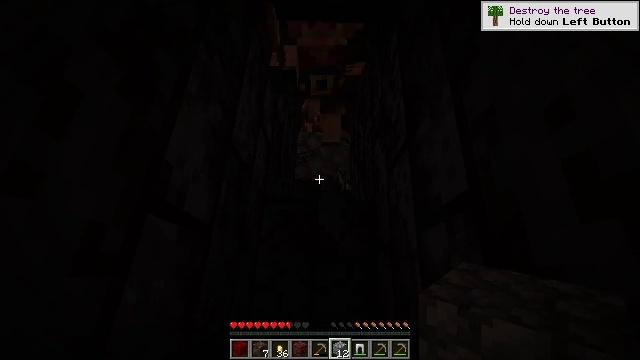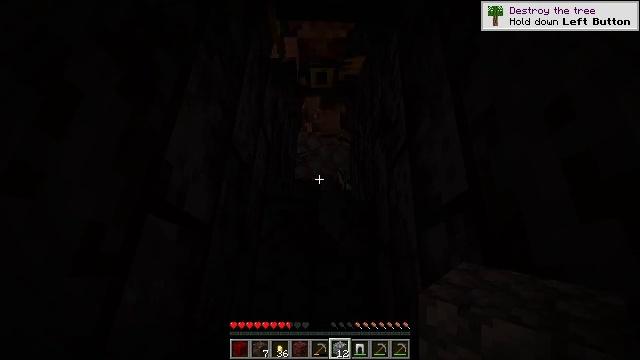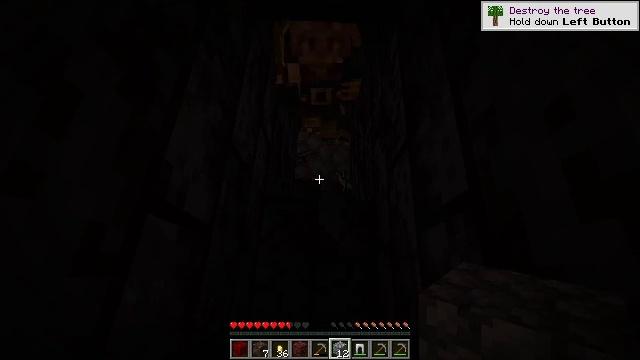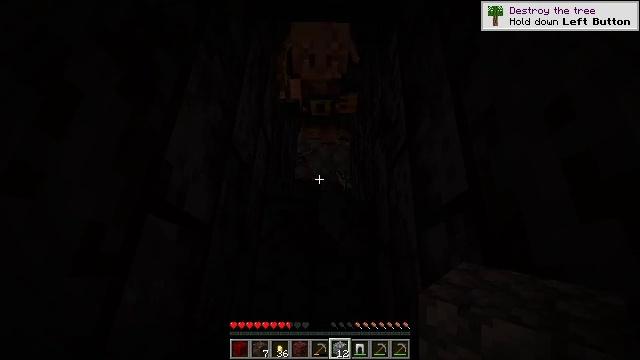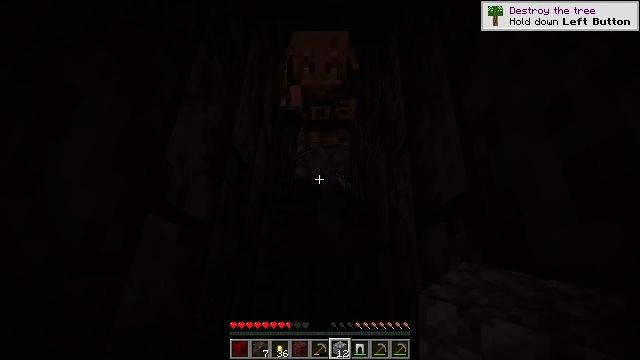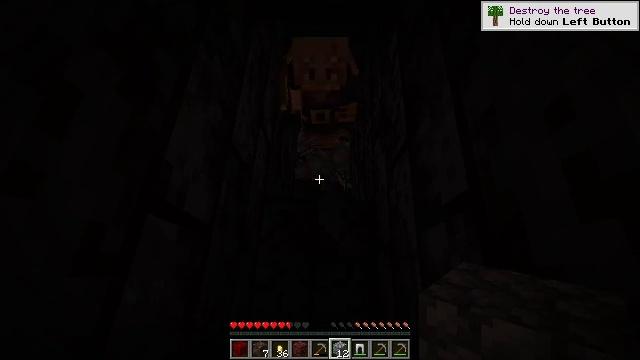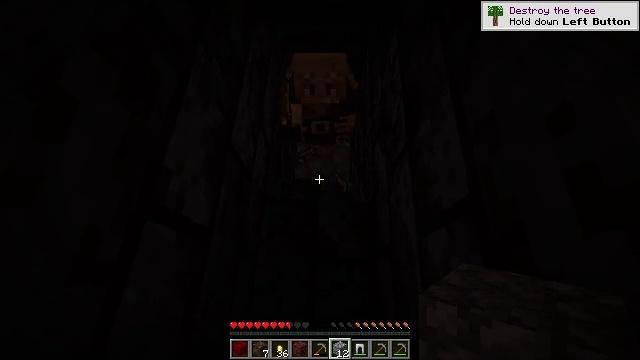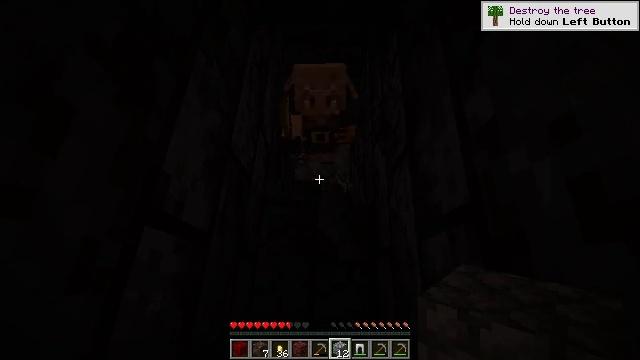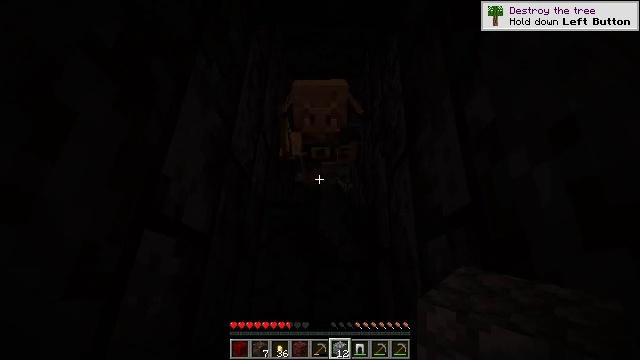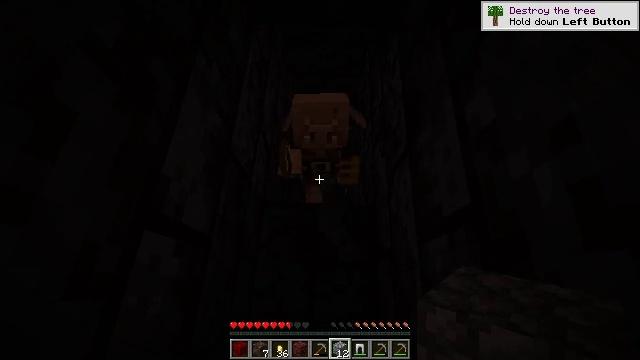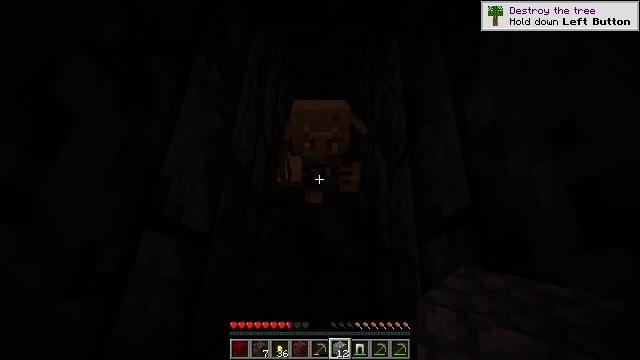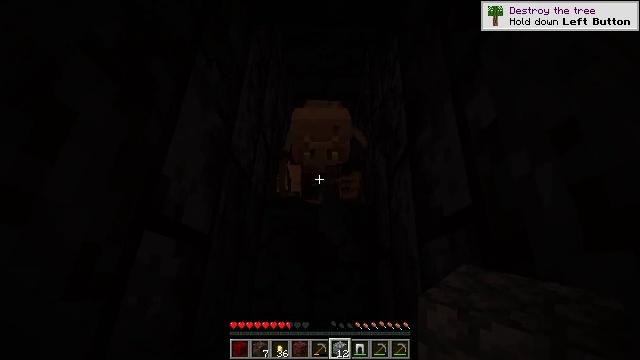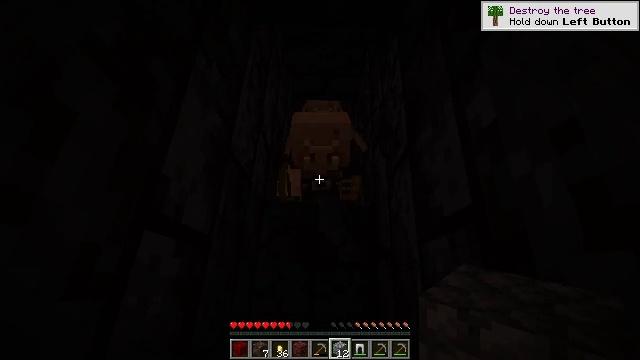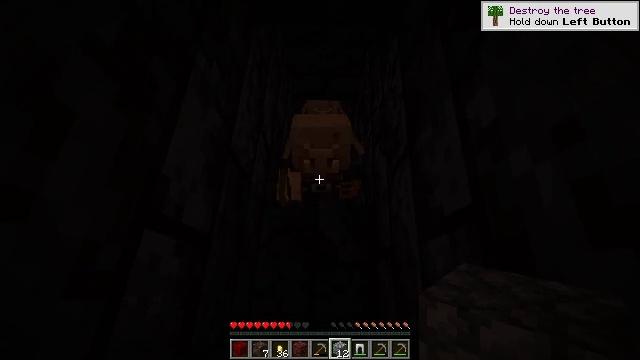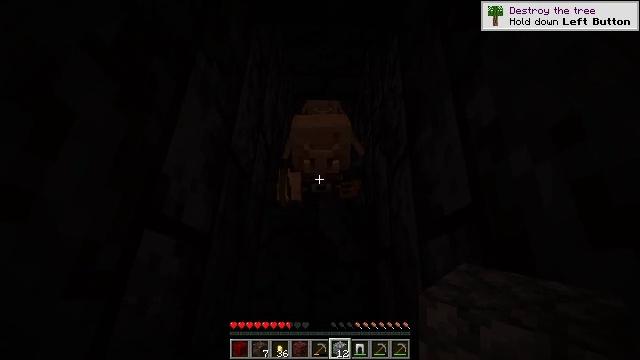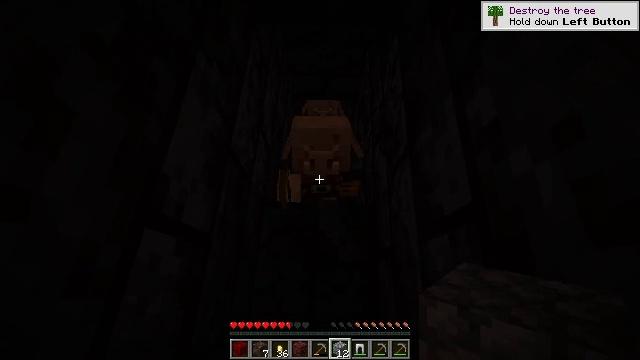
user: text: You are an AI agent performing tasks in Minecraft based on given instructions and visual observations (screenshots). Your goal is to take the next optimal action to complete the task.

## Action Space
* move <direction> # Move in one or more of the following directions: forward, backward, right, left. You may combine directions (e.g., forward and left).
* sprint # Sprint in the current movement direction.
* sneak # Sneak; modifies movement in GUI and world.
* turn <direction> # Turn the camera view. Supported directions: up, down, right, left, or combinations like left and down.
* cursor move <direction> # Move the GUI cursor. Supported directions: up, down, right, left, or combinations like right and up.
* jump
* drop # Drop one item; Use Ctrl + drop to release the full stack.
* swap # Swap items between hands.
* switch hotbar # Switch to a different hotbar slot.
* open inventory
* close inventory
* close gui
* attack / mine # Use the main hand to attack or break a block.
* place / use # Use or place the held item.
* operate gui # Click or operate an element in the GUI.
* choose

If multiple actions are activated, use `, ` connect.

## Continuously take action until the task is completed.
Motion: motion action
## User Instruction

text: Combat the piglin brute.
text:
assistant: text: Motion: sneak
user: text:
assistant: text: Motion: sneak
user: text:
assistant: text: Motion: sneak
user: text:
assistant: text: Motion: sneak
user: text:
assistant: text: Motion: sneak
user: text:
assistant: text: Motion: move forward, sneak
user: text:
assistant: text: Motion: move forward, sneak
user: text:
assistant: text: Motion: move forward, sneak
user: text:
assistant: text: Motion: sneak
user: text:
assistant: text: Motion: sneak
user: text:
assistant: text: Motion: sneak
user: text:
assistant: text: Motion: sneak
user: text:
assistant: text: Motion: sneak
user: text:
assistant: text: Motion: sneak
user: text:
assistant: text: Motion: sneak
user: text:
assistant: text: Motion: sneak, attack / mine
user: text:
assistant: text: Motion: sneak, attack / mine
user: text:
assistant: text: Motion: sneak, attack / mine
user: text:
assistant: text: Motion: sneak, attack / mine
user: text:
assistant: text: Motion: sneak
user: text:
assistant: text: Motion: sneak
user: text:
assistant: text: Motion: sneak
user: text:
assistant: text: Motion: sneak
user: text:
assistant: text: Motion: sneak
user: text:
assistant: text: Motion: sneak
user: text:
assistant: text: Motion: sneak
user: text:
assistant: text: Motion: sneak
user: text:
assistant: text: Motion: sneak
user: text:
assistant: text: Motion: sneak
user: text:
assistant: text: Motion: sneak